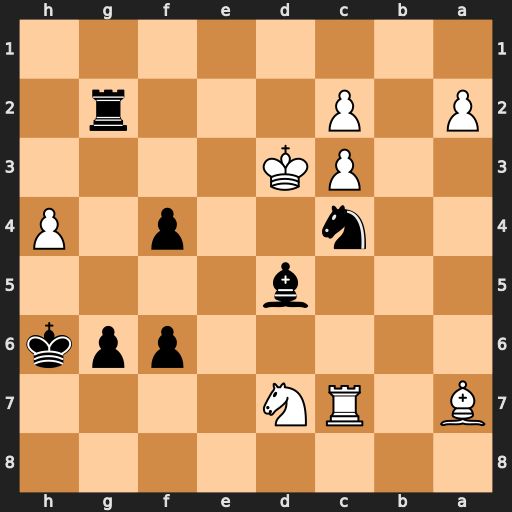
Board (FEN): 8/B1RN4/5ppk/3b4/2n2p1P/2PK4/P1P3r1/8
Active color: b
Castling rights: -
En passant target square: -
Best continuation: Rd2#